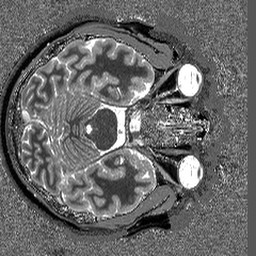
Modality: T1map
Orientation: axial
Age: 23
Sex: female
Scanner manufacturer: siemens
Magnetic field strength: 3 T
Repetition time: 5 s
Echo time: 0.00298 s